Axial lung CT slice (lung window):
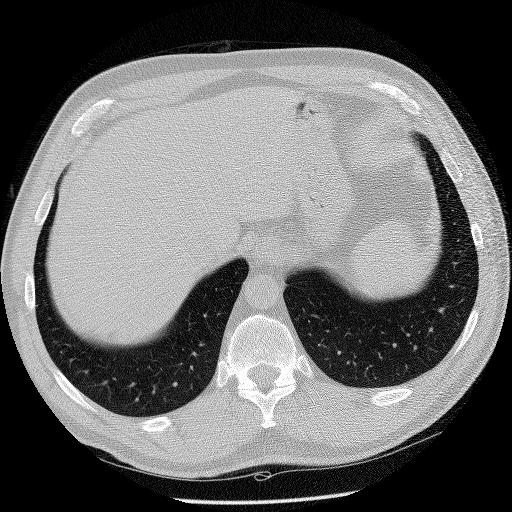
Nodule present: no